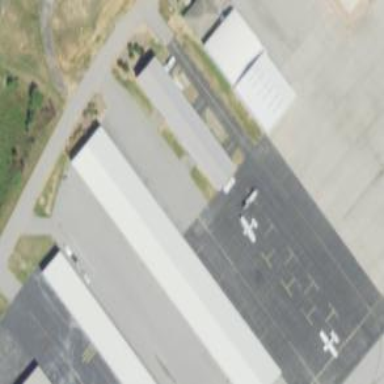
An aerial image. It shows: Hangar building located at airport.